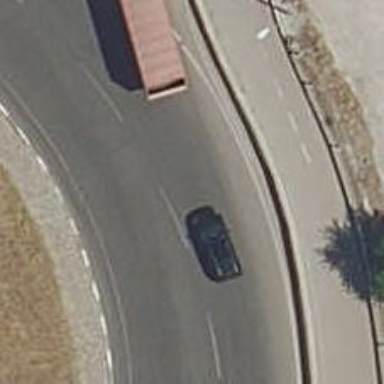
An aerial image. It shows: Roundabout on trunk highway with asphalt surface.